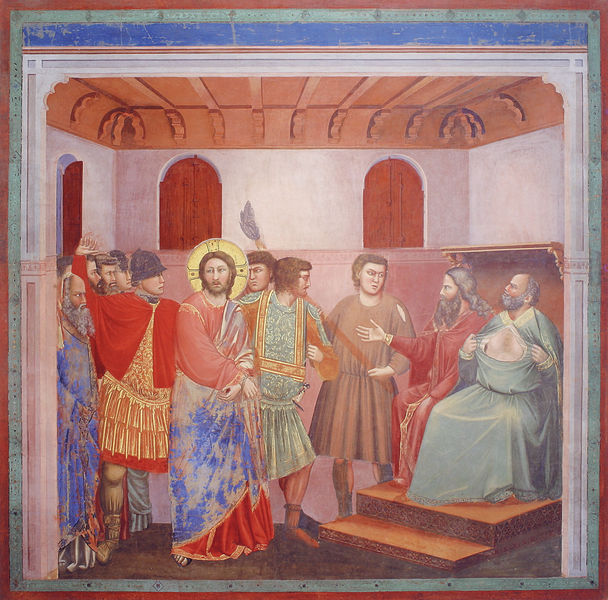
Titel: Arenakapelle / Scrovegni-Kapelle
Künstler: Giotto di Bondone
Standort: Padua, Arenakapelle (EU - I - Venetien)
Schlagwörter: blau, umhang, grün, menschen, brust, bunt, fenster, grau, männer, raum, zimmer, rot, fächer, bart, bärte, gericht, wand, herodes, rahmen, bild, gelehrte, hände, gewand, gold, mantel, decke, farbig, bogen, läden, treppe, könig, soldaten, thron, room, balken, stufen, podest, festnahme, gefangen, streit, soldat, helm, herrscher, ritter, rom, römer, anklage, helme, heiligenschein, christus, jesus, jesus christus, mittelalter, audienz, heiliger, fresko, jünger, heilig, gefangener, jesu, weise, innenarchitektur, christ, gefesselt, um, pilate, ältesten, jesuis, neue testament, donnerstag, verurteilen